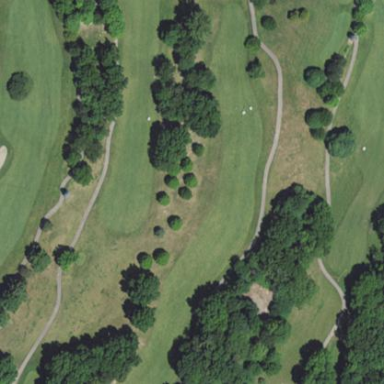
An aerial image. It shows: Grassy area designated as golf fairway.